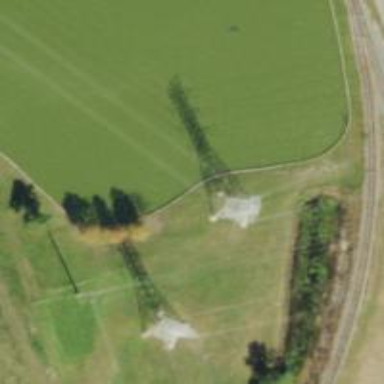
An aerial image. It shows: Tower or pole used for power transmission.